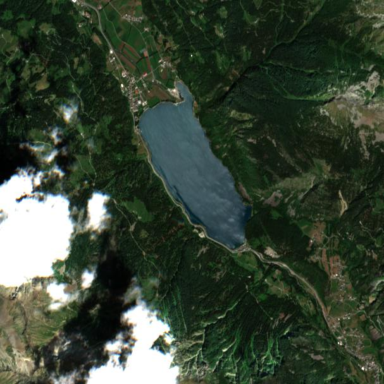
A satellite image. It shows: Serene lake.